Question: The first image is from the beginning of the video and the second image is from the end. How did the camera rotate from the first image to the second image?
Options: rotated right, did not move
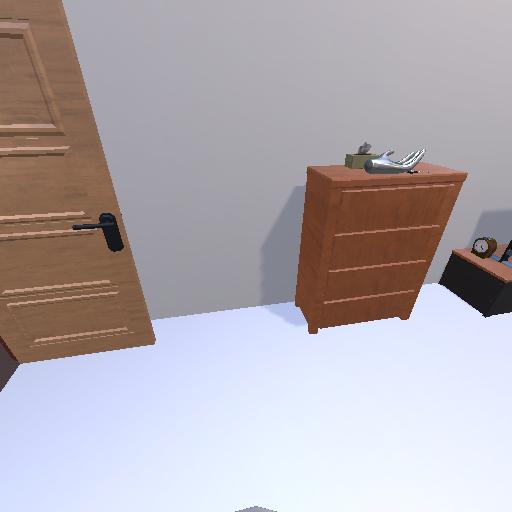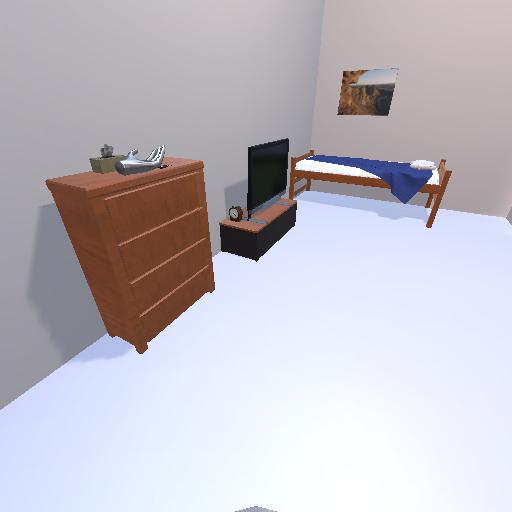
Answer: rotated right